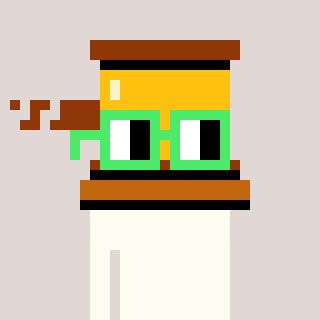
a pixel art character with square light green glasses, a gavel-shaped head and a gunk-colored body on a warm background